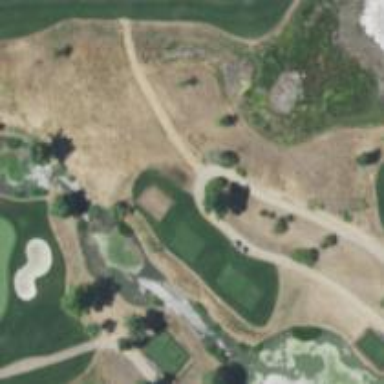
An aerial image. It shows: Water hazard on golf course. The hazard is natural water feature.